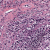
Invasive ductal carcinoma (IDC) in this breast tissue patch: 1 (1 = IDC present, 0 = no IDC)